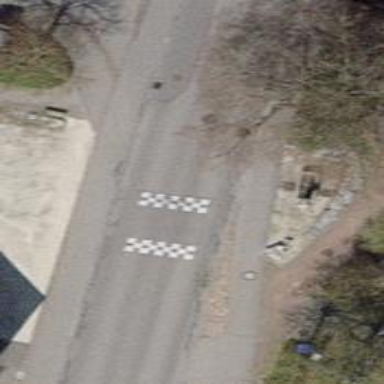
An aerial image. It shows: Traffic calming hump on the road.